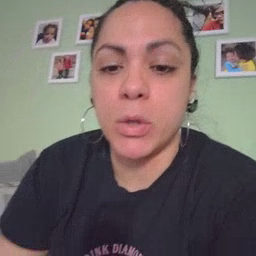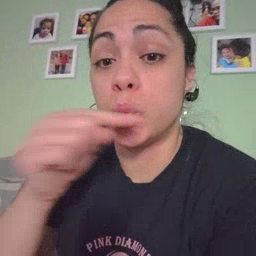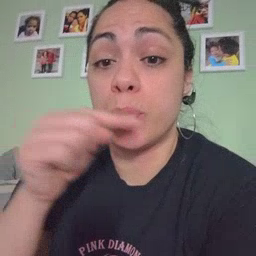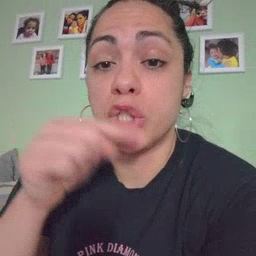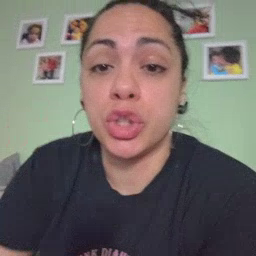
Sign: toothbrush